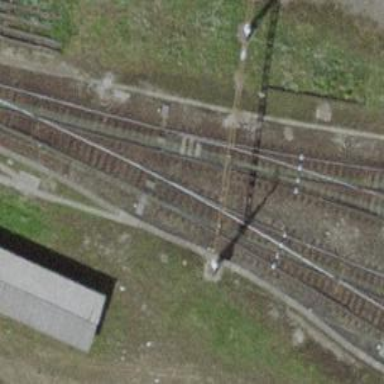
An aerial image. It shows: Railway switch.